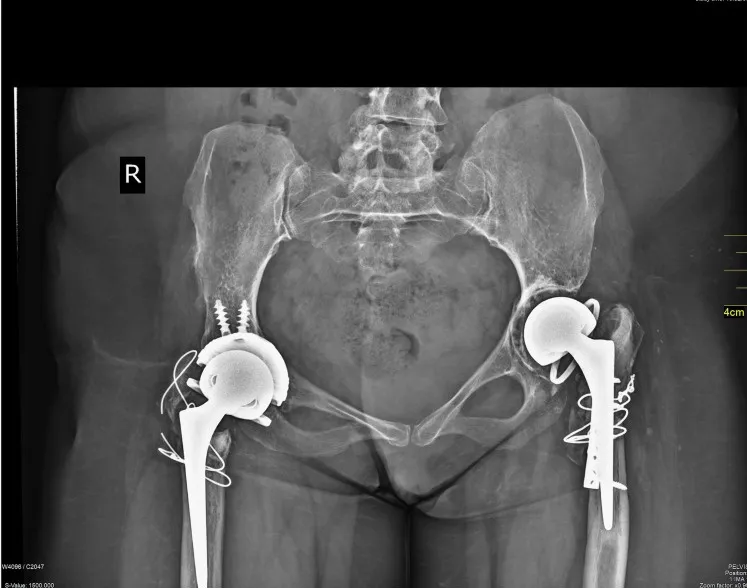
Anteroposterior view of the pelvis 3 years postoperatively.
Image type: radiology (x_ray)